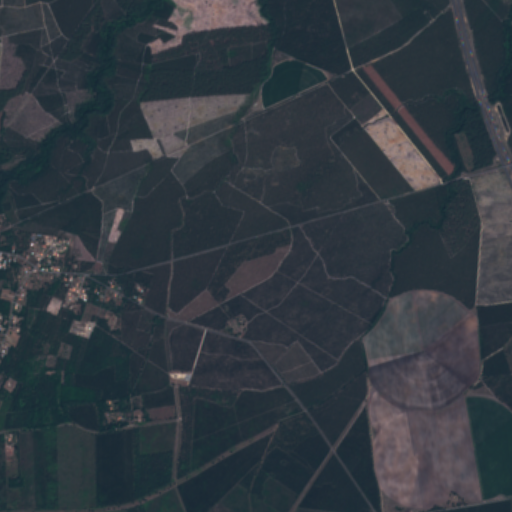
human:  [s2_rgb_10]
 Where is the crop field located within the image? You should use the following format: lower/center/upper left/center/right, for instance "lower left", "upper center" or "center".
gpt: The crop field is located in the lower right of the image.
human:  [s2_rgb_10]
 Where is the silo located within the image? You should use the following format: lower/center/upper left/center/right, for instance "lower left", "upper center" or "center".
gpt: The silo is located in the center left of the image.
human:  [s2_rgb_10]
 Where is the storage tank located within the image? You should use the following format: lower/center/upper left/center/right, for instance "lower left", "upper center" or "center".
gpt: The storage tank is located in the center left of the image.
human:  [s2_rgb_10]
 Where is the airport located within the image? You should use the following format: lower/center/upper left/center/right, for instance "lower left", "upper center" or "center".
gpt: There is no airport in the image.